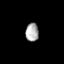
Tissue: lung
Cell type: Myeloid cells
Senescence score: 0.5638
Nuclear area (px): 233
Mean DAPI intensity: 172.305